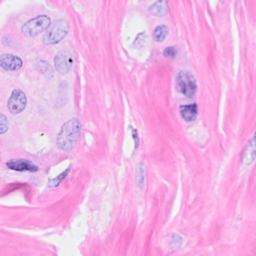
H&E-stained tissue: Breast